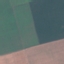
Land use / land cover: AnnualCrop